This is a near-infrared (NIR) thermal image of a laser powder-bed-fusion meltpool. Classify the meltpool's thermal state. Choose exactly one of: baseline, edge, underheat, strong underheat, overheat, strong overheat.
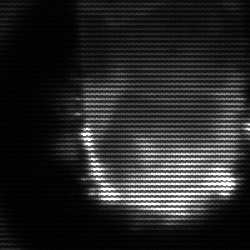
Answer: baseline